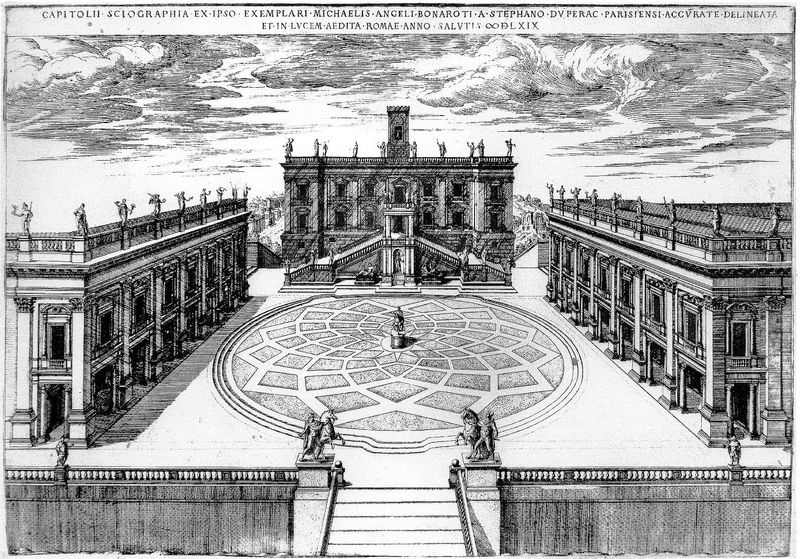
Titel: Entwurf für das Kapitol in Rom
Künstler: Michelangelo
Schlagwörter: himmel, wolken, fluss, mitte, zeichnung, gebäude, schloss, muster, architektur, kreis, pferd, pferde, reiter, turm, skulptur, statue, balkon, schrift, ansicht, fassade, fassaden, vedute, graphik, hof, platz, figuren, treppe, treppen, aufgang, stufen, symetrie, palast, balustrade, denkmal, druck, stich, rom, statuen, rosette, rosse, zentrum, rampe, rösser, kapitol, tiber, aufriss, rondell, latein, zentriert, regierung, stiegen, stiege, schrfit, flussgott, capitol, rossebändiger, reiterstatuen